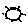
Label: sun